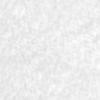
Label: no_change